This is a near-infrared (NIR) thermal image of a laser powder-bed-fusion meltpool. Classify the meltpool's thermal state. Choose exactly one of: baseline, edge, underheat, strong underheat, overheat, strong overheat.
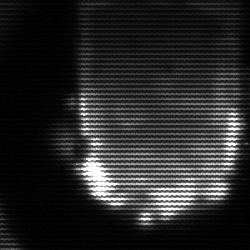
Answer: baseline